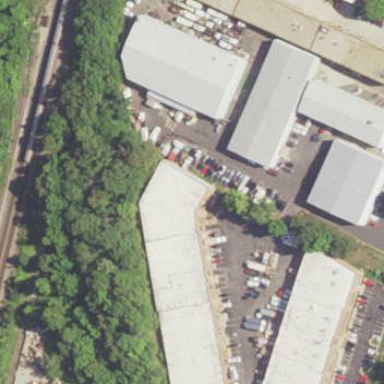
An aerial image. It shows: Commercial building.